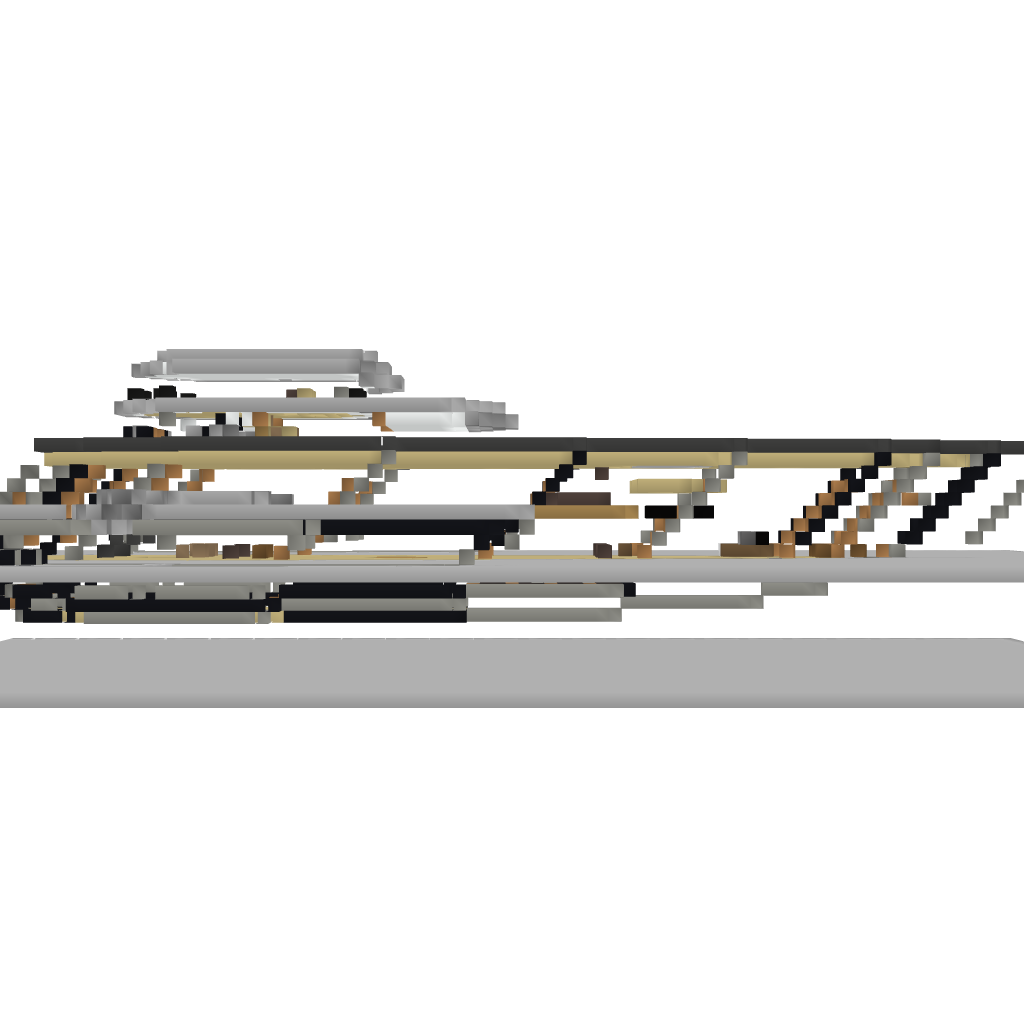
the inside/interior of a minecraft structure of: Yacht